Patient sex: M
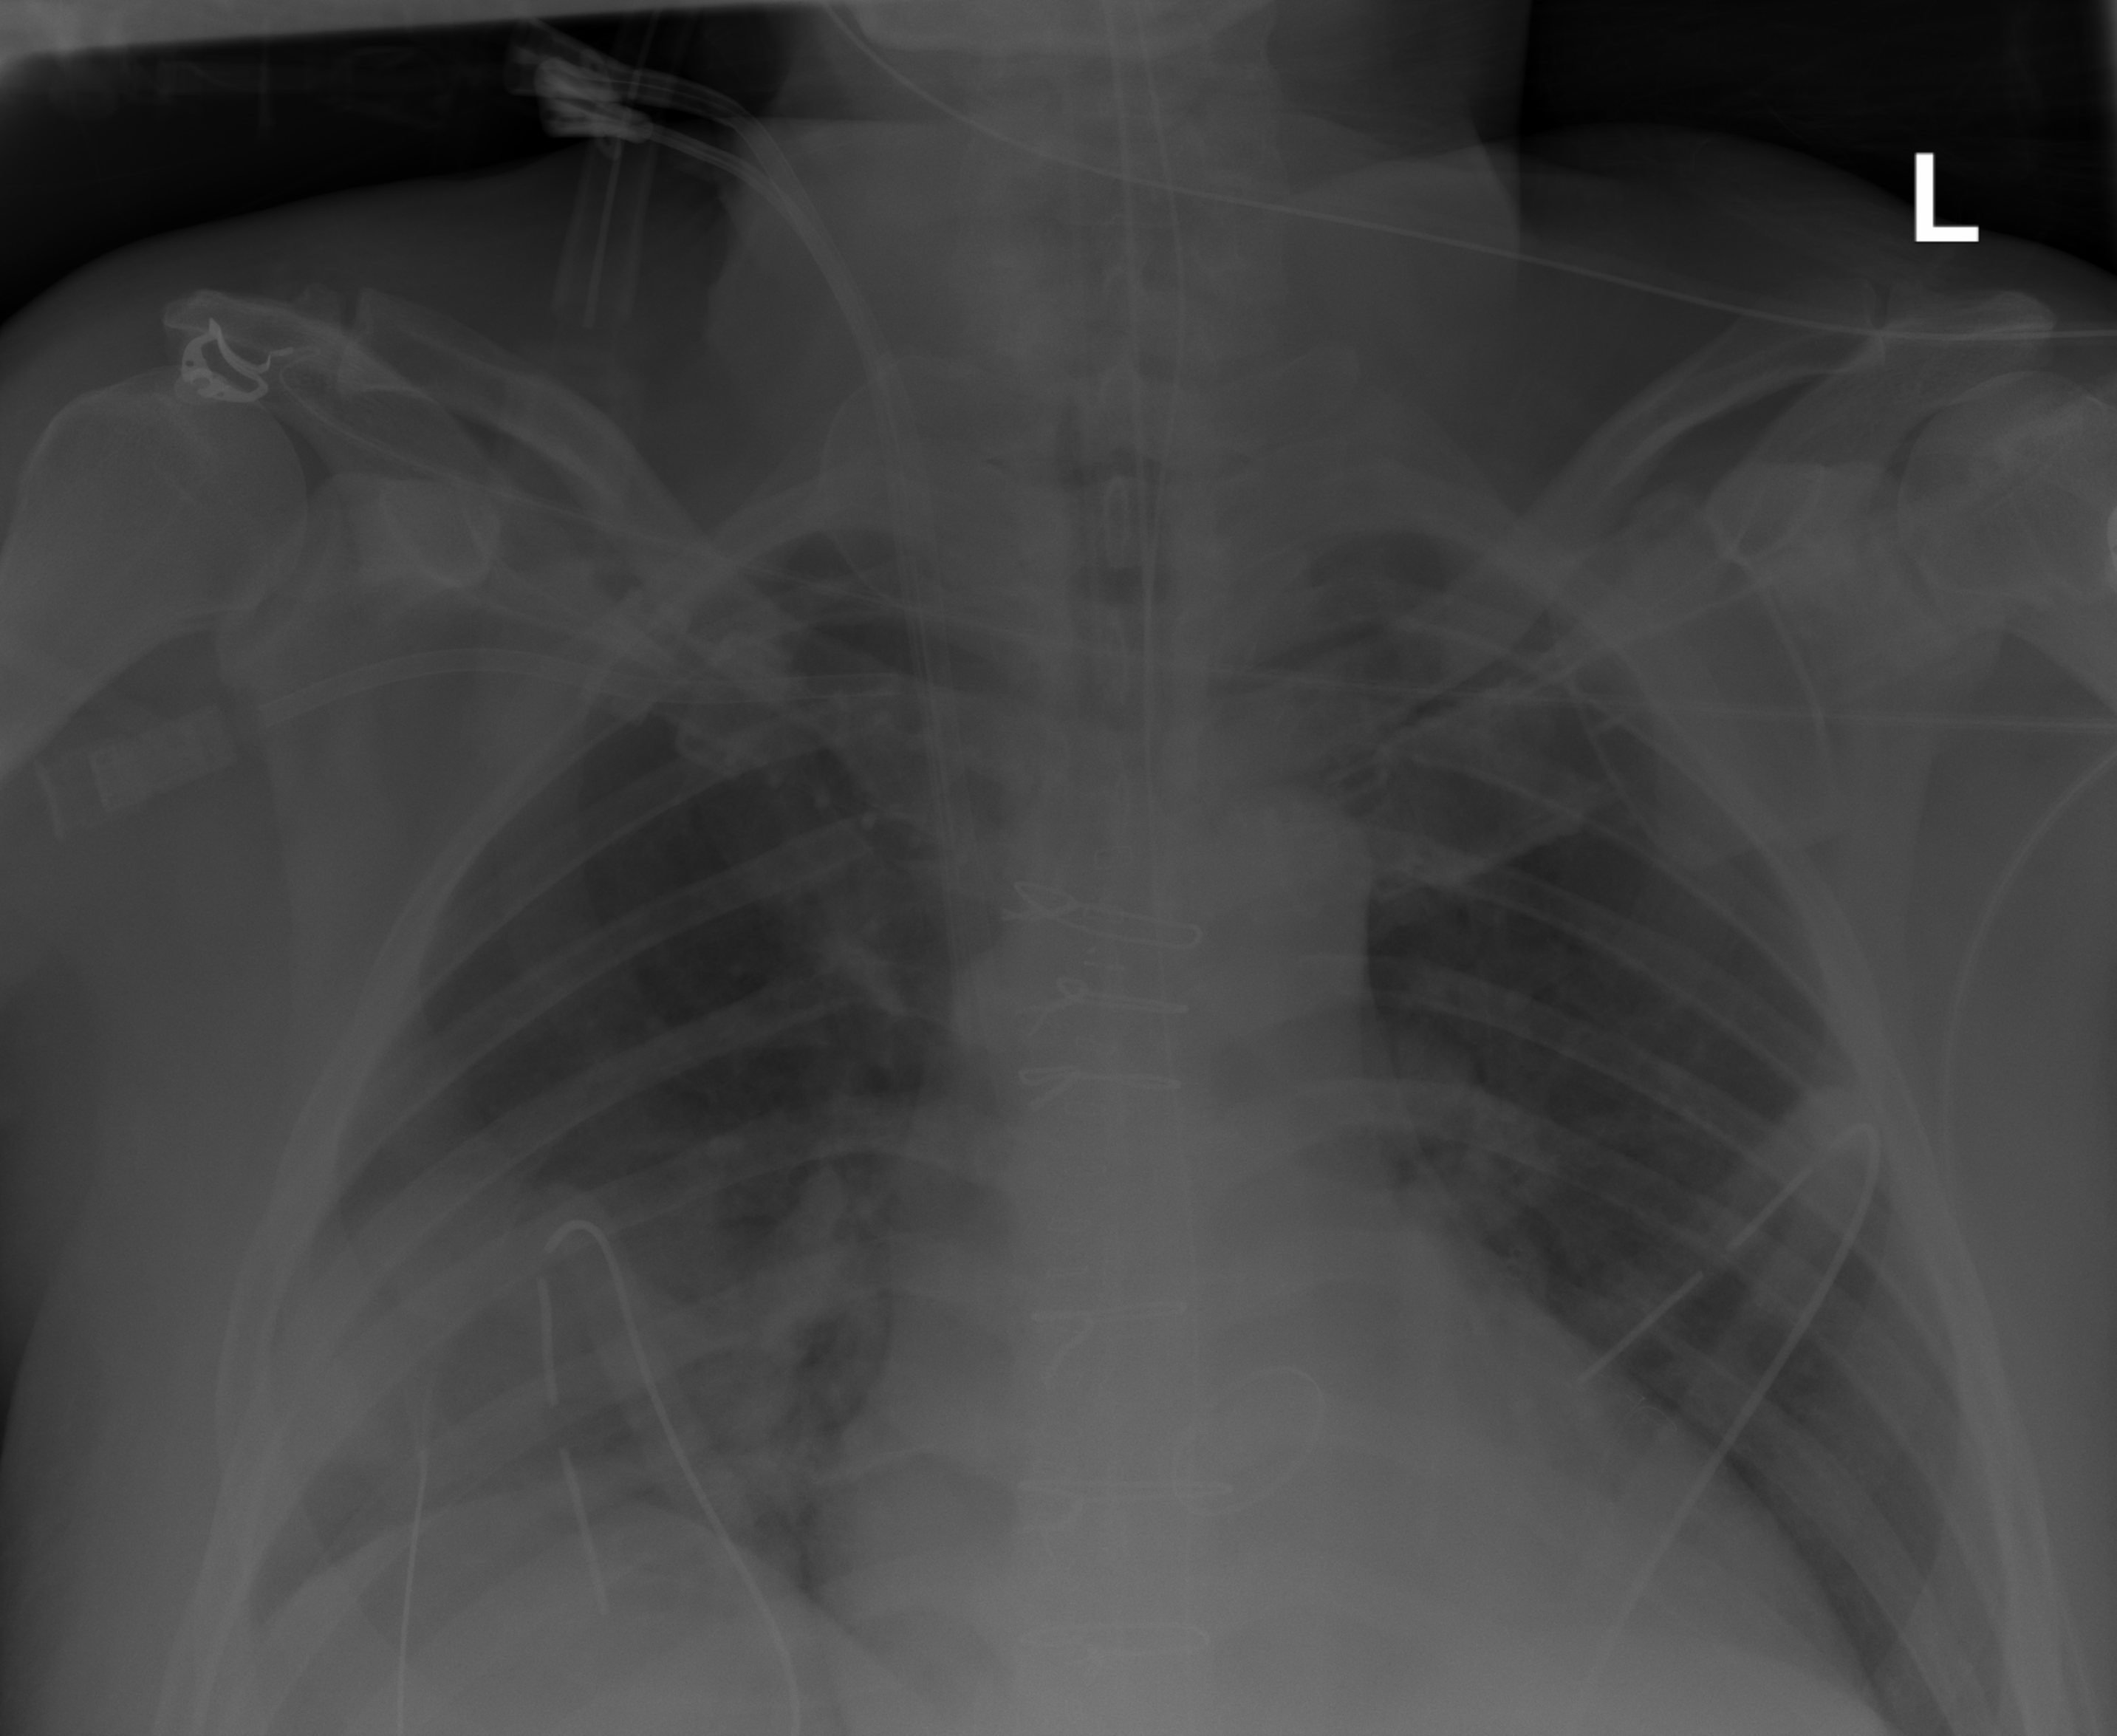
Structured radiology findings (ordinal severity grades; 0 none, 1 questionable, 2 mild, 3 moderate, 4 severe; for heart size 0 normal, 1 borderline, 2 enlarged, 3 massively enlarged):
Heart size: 2
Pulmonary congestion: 0
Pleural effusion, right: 0
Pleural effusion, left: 0
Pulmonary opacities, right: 0
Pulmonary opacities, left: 0
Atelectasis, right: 2
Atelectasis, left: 0